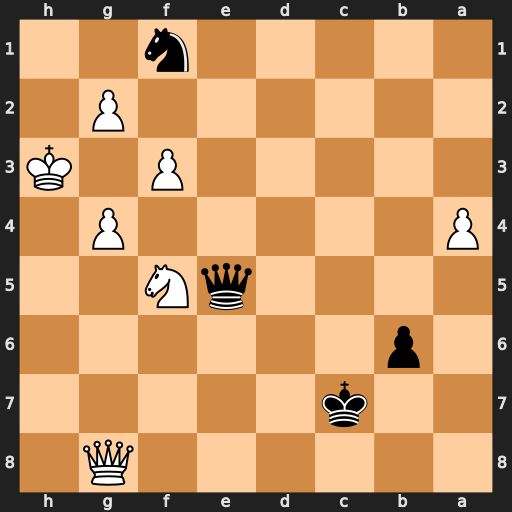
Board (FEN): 6Q1/2k5/1p6/4qN2/P5P1/5P1K/6P1/5n2
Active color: b
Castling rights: -
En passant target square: -
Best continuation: Qh2#